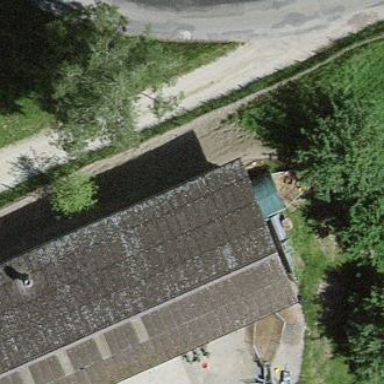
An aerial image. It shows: Shed building.